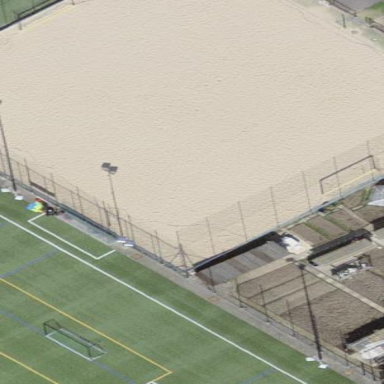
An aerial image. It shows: Sandy pitch designated for leisure land.